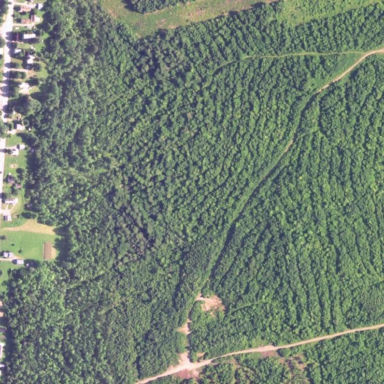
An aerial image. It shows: Beautiful woodland area.